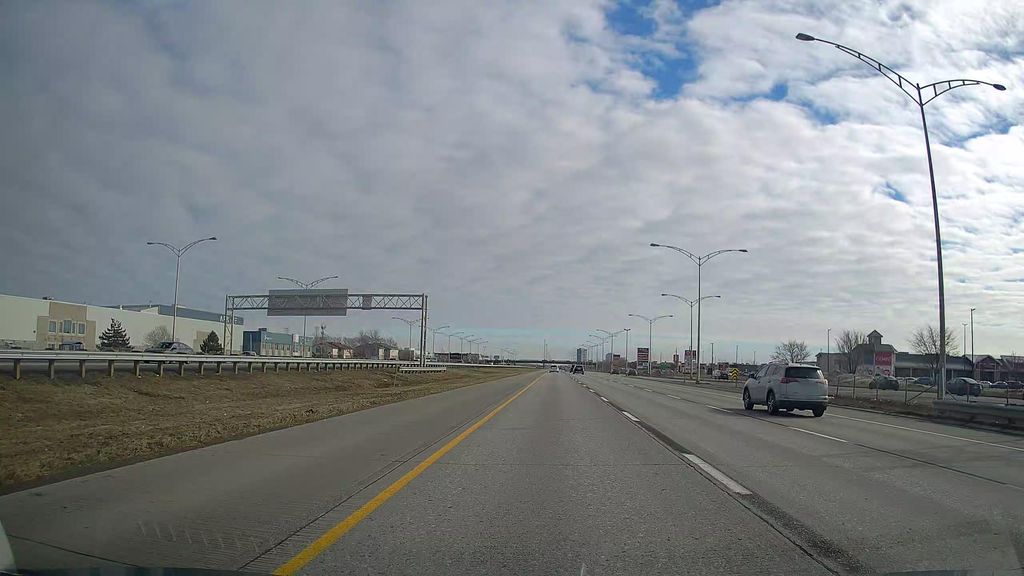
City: montreal